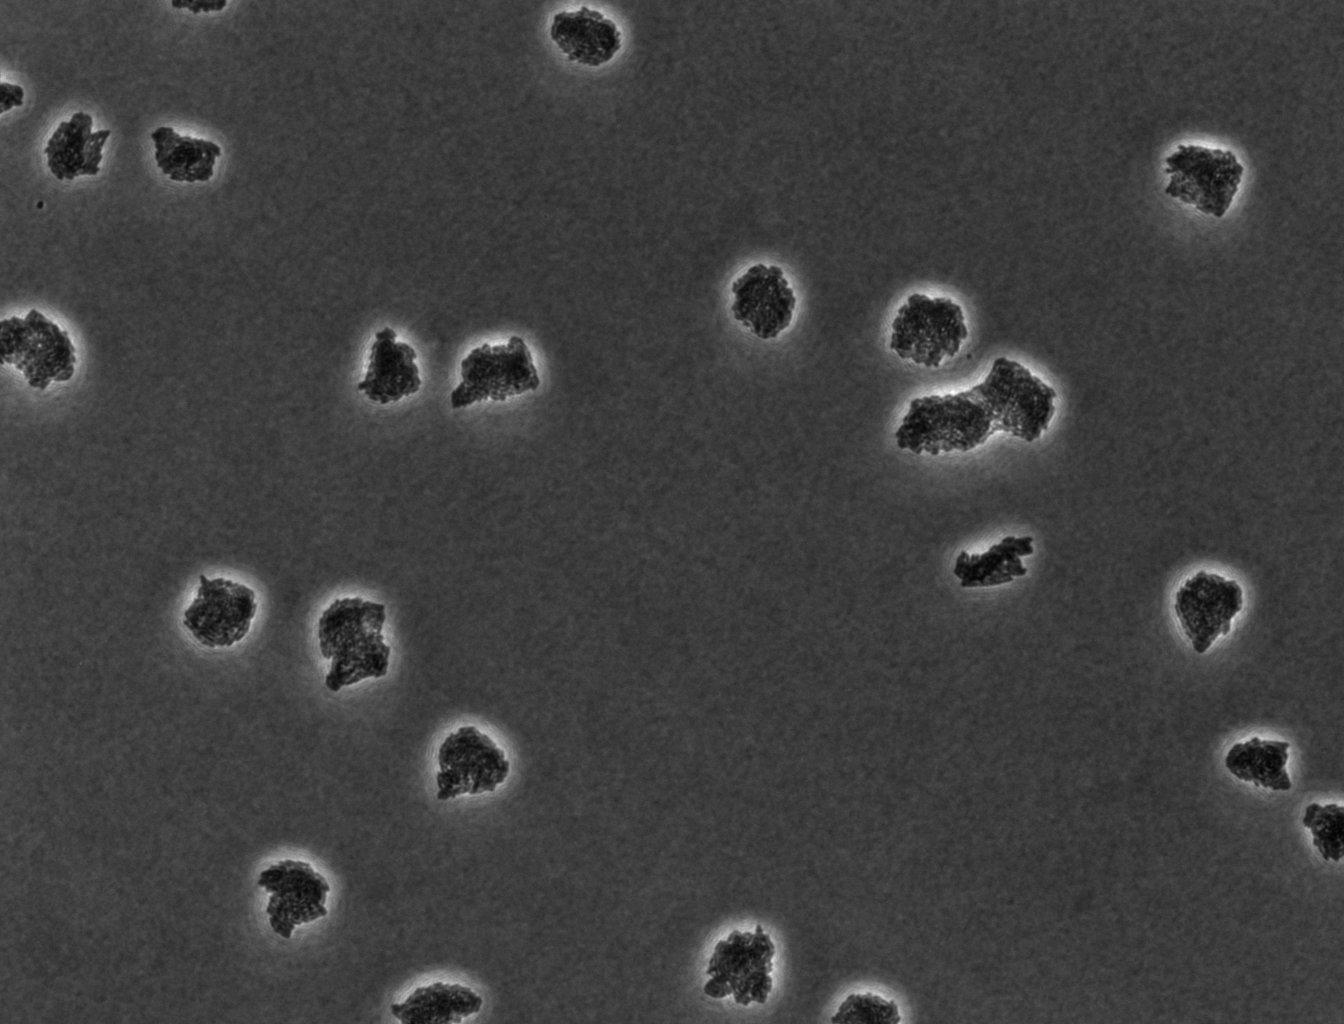
Phase contrast microscopy, 20x objective, 5 h incubation